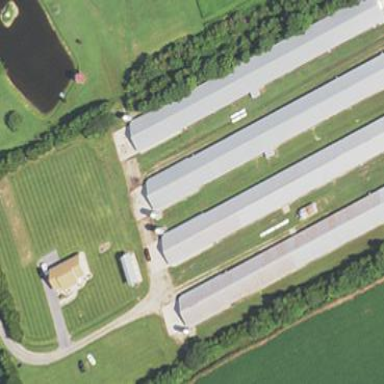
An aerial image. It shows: Farm auxiliary building.